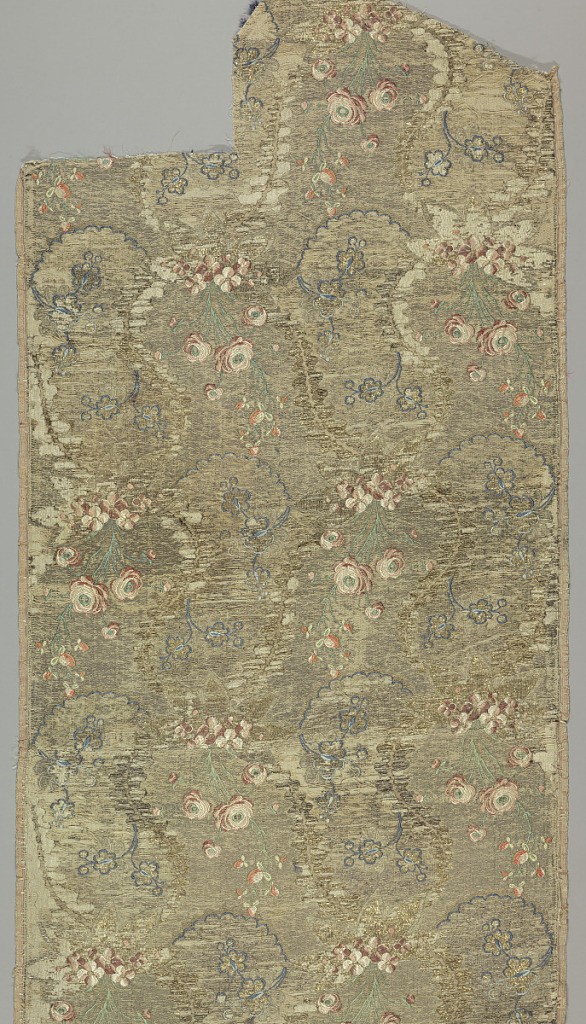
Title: Textile
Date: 18th century
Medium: silk, metallic thread Technique: plain weave with supplementary weft
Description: Floral sprays and scalloped lines in blue silk.